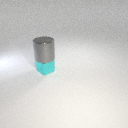
large gray metal cylinder above small cyan metal cube